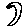
Label: moon